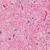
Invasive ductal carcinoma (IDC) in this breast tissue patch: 0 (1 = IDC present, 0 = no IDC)